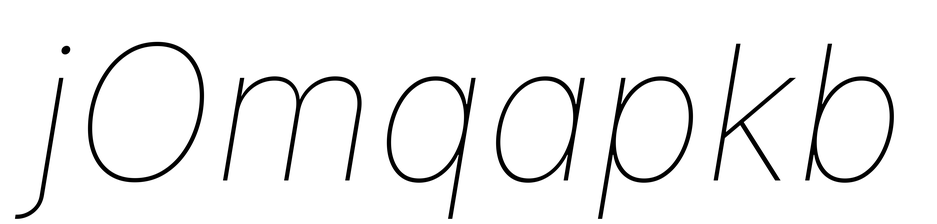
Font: Inter-Italic_Thin_Italic